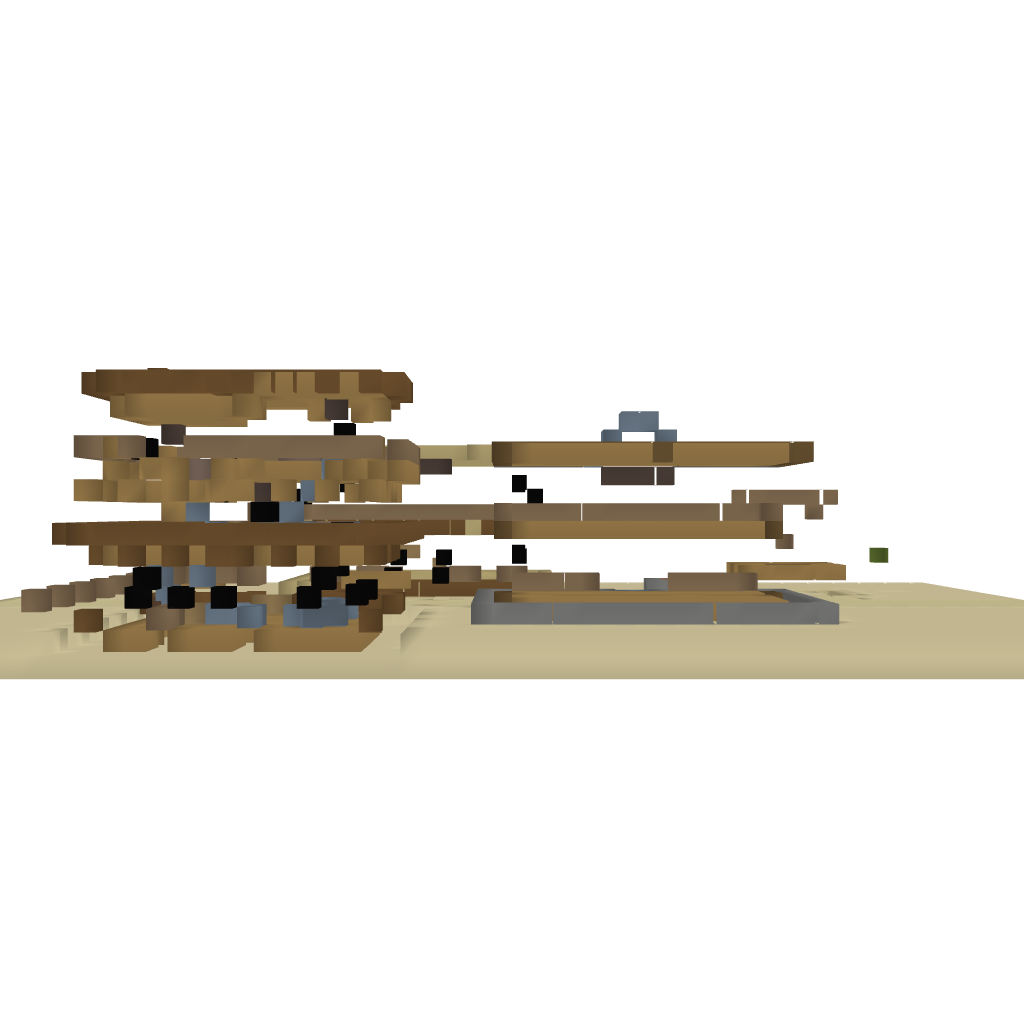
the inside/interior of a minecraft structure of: Far west Town